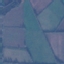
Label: Pasture